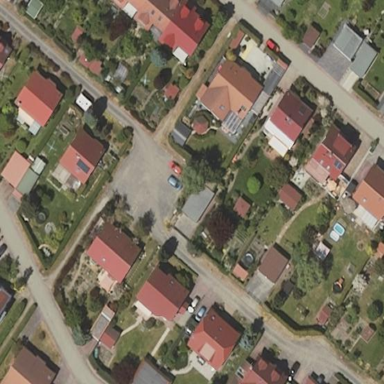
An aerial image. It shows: Residential road surfaced with paving stones.